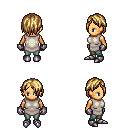
a pixel art fantasy rpg character, female body template, human, tanned skin, white tunic, teal pants, blonde bangs hairstyle, metal gloves, metal boots, four views (front, back, left, right), 2x2 character sprite sheet, small pixel art, hard edges, no anti-aliasing